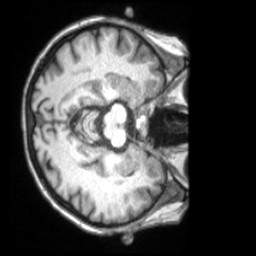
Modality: T1w
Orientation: axial
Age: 74
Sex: female